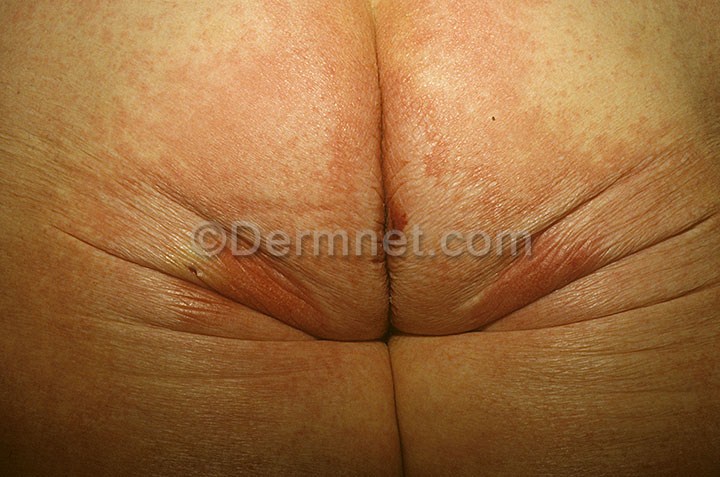
Disease: Eczema Photos